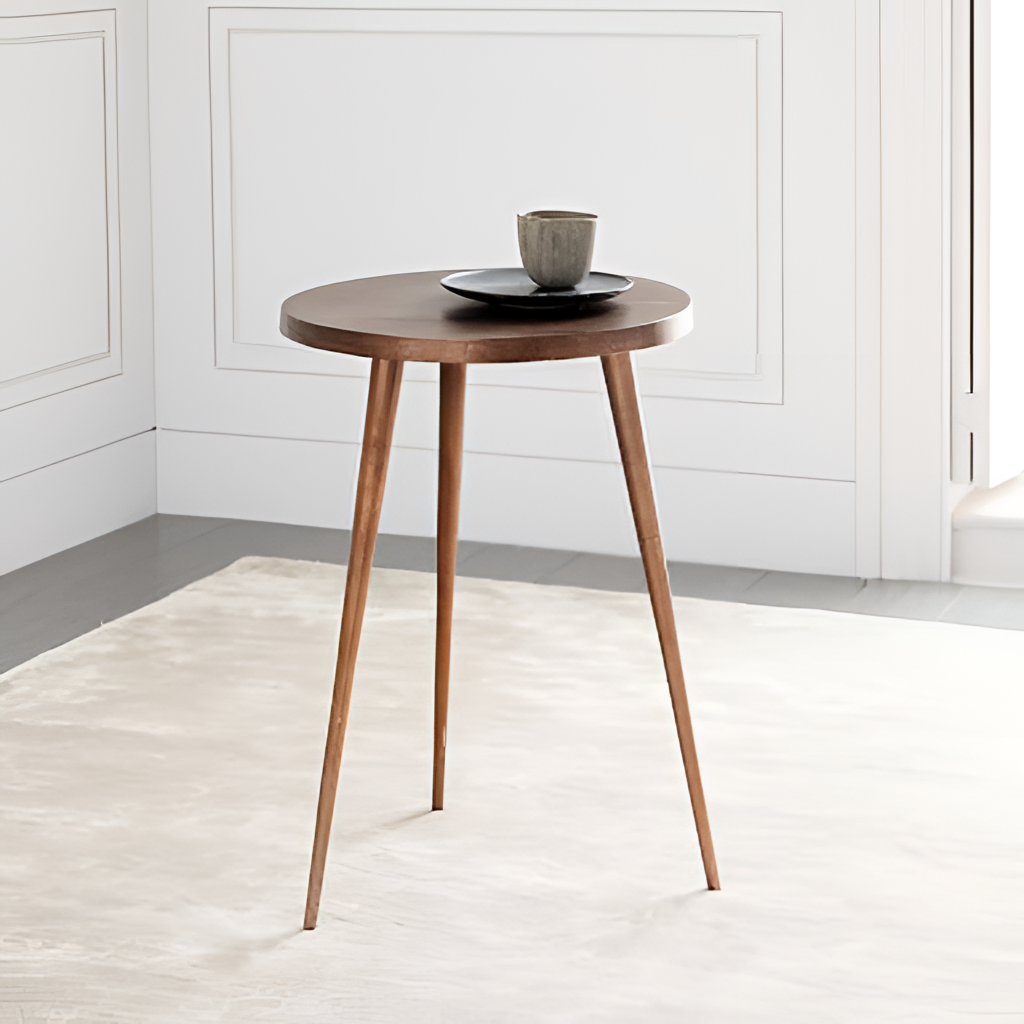
living room, brown wood side table, minimalist, paint wallpaper, with solid pattern, carpet flooring, with smooth pattern